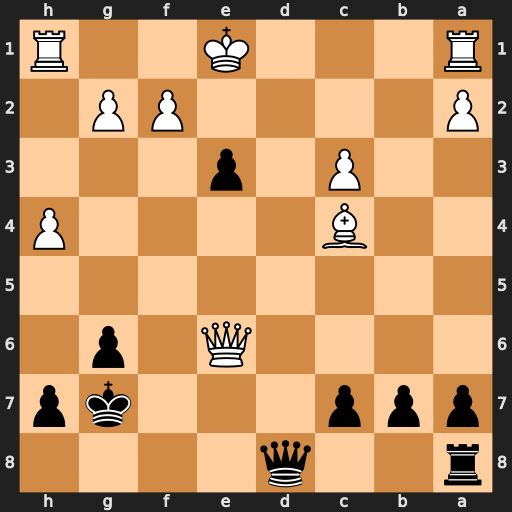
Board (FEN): r2q4/ppp3kp/4Q1p1/8/2B4P/2P1p3/P4PP1/R3K2R
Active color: b
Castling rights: KQ
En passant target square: -
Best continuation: Qd2+ Kf1 Qxf2#